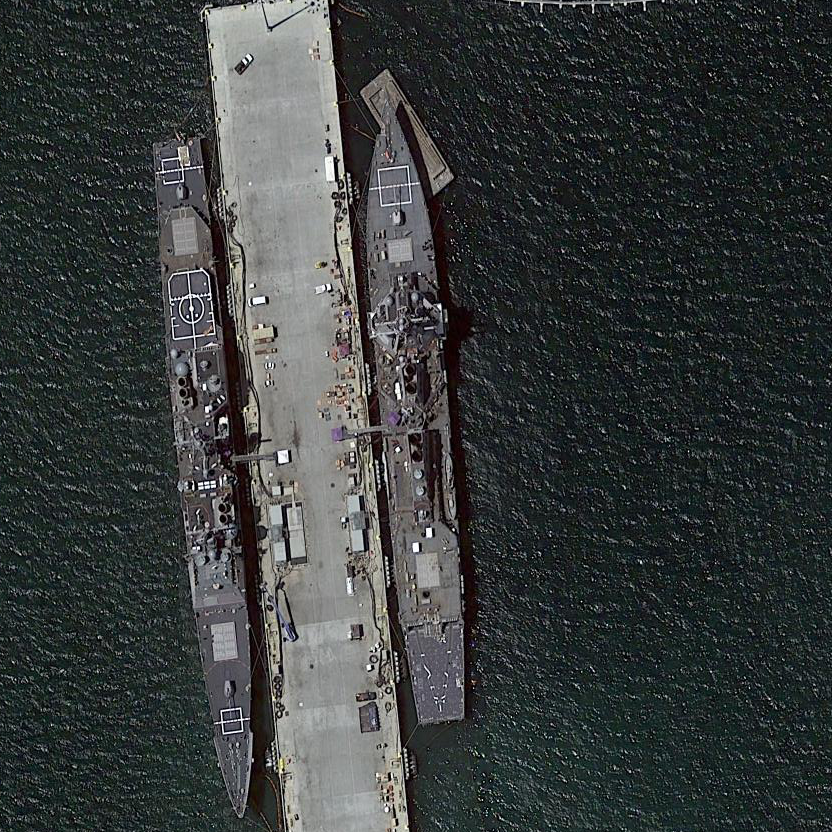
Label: destroyer